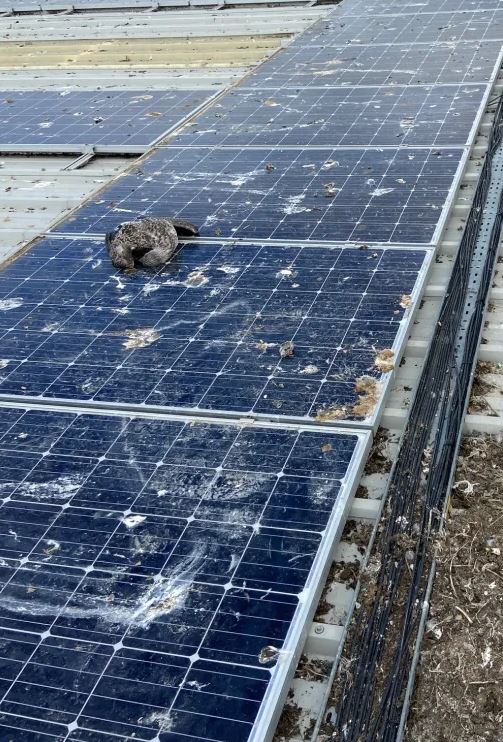
Label: Bird-drop